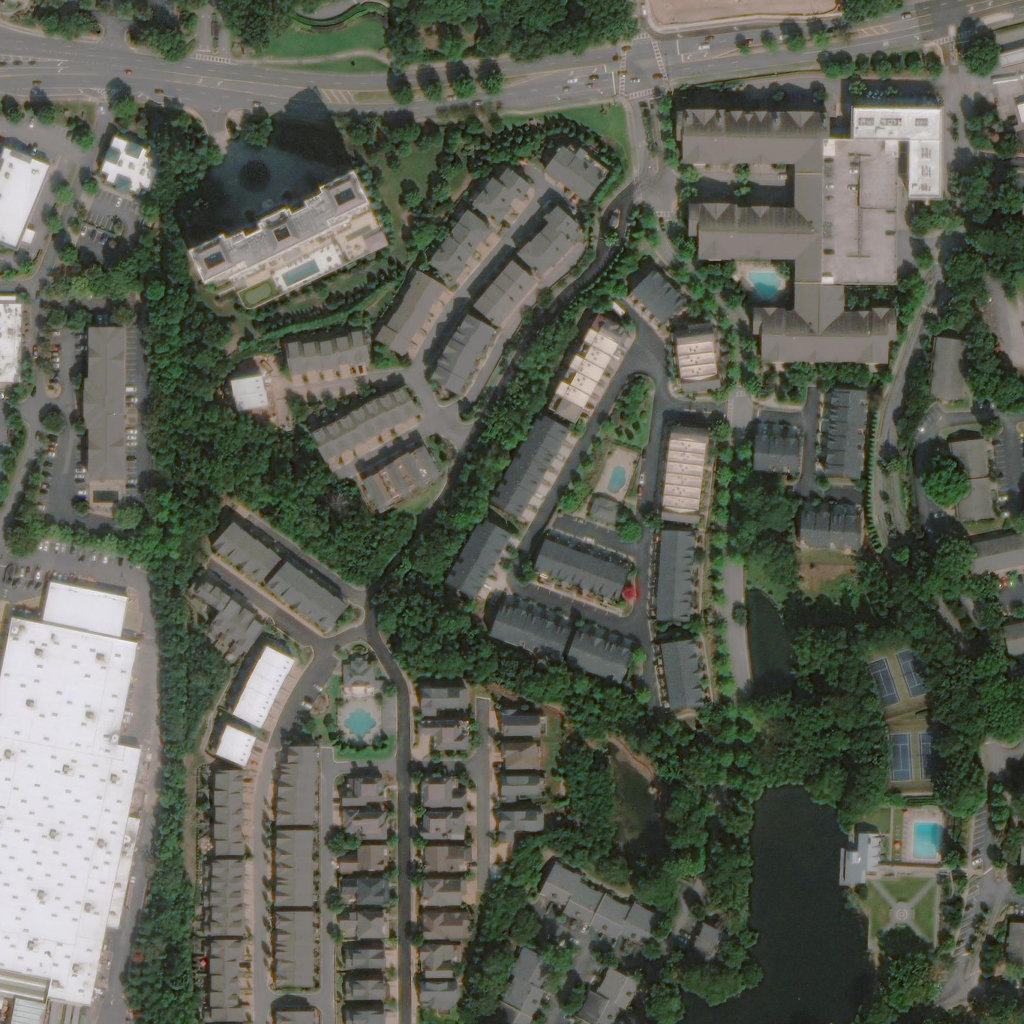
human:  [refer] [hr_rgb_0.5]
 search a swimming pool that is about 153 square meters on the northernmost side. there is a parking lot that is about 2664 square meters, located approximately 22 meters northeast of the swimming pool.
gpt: <box>[[72, 25, 76, 29, 0]]</box>

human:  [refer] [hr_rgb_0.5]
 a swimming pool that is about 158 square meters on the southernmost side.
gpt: <box>[[33, 68, 37, 72, 0]]</box>